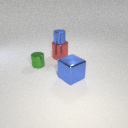
large blue metal cube to the right of large red metal cylinder